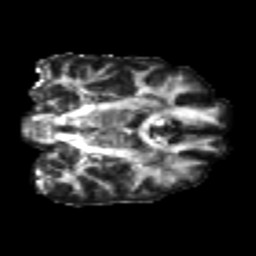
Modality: FA
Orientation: coronal
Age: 22
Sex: male
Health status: healthy
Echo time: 0.074 s